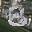
Label: 8